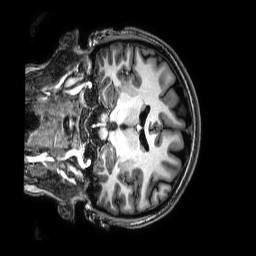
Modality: T1w
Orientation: coronal
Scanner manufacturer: philips
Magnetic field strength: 3 T
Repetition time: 0.008 s
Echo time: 0.003579 s